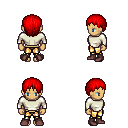
a pixel art fantasy rpg character, female body template, human, tanned skin, white long-sleeve shirt, gold greaves, red plain hairstyle, maroon shoes, four views (front, back, left, right), 2x2 character sprite sheet, small pixel art, hard edges, no anti-aliasing